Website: bh-photo
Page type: customer-info-address
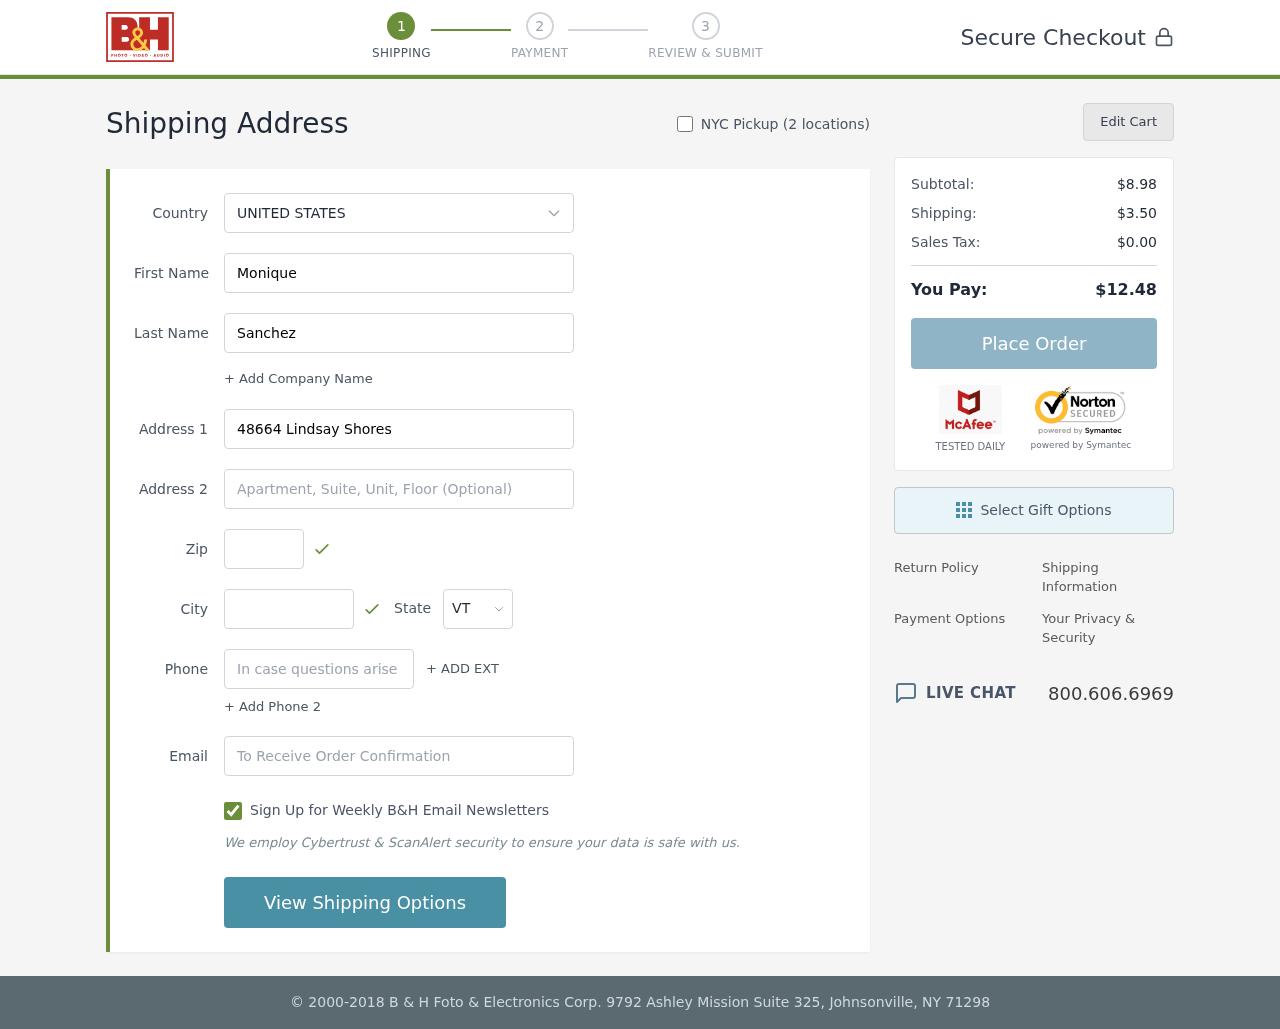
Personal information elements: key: PII_CITY
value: South Donnahaven
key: PII_COUNTRY
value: United States
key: PII_EMAIL
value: moniquesanchez@yahoo.com
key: PII_FIRSTNAME
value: Monique
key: PII_LASTNAME
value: Sanchez
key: PII_PHONE
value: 9413586099
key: PII_POSTCODE
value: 67834
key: PII_STATE_ABBR
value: VT
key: PII_STREET
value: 48664 Lindsay Shores
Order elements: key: ORDER_SUBTOTAL
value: $8.98
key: ORDER_SHIPPING_COST
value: $3.50
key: ORDER_TAX
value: $0.00
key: ORDER_TOTAL
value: $12.48